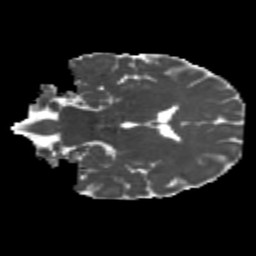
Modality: MD
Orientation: coronal
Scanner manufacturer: siemens
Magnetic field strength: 3 T
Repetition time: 4.16 s
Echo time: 0.0806 s